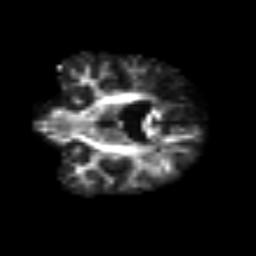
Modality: FA
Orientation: coronal
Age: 76
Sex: female
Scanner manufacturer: siemens
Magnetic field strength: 3 T
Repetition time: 3.2 s
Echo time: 0.081 s